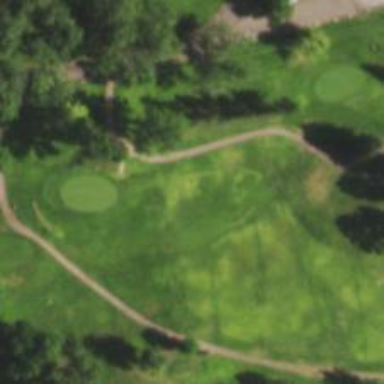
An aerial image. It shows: View of golf hole.